Field crop: tomato
Growth stage: 1
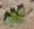
Species: solanum